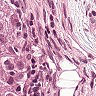
Metastatic tissue present: yes